Question: I'm trying to create a PHP project with Netbeans 8.0 using Laravel 5. Since some versions ago Netbeans shows a "Composer Tab" during the creation of the project, but I can't undestand how to do it.

I suppose that "laravel/laravel" is the correct one, but when I launch the project it shows those errors:
'''
Warning: require(C:\xampp\htdocs\SC\bootstrap/../vendor/autoload.php): failed to open stream: No such file or directory in C:\xampp\htdocs\SC\bootstrap\autoload.php on line 17
Fatal error: require(): Failed opening required 'C:\xampp\htdocs\SC\bootstrap/../vendor/autoload.php' (include_path='.;C:\xampp\php\PEAR') in C:\xampp\htdocs\SC\bootstrap\autoload.php on line 17
'''
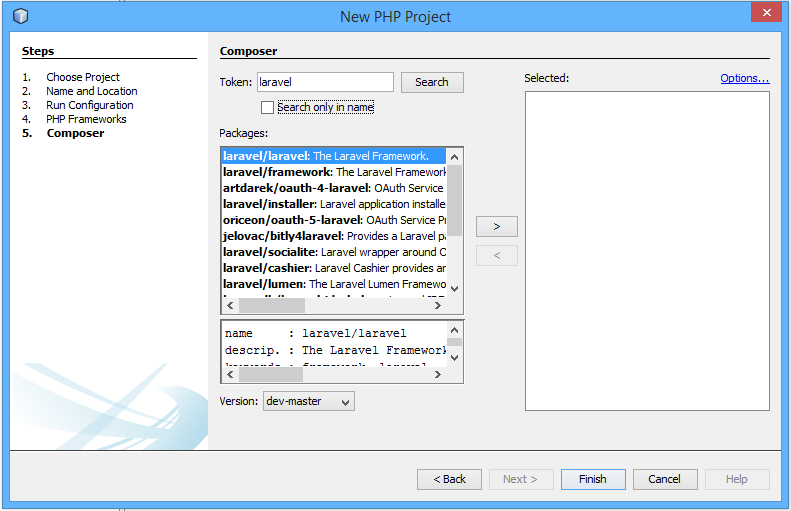
Answer: I found this solution (works on Windows 8.1):
1. Create your NetBeans project
2. Use Composer in Netbeans (see my previous post), search "laravel" and add it
3. Donwload the zip file of Laravel from this link: https://github.com/laravel/laravel
4. Unzip the file in your Netbeans project
5. Everything works fine and you can run your project